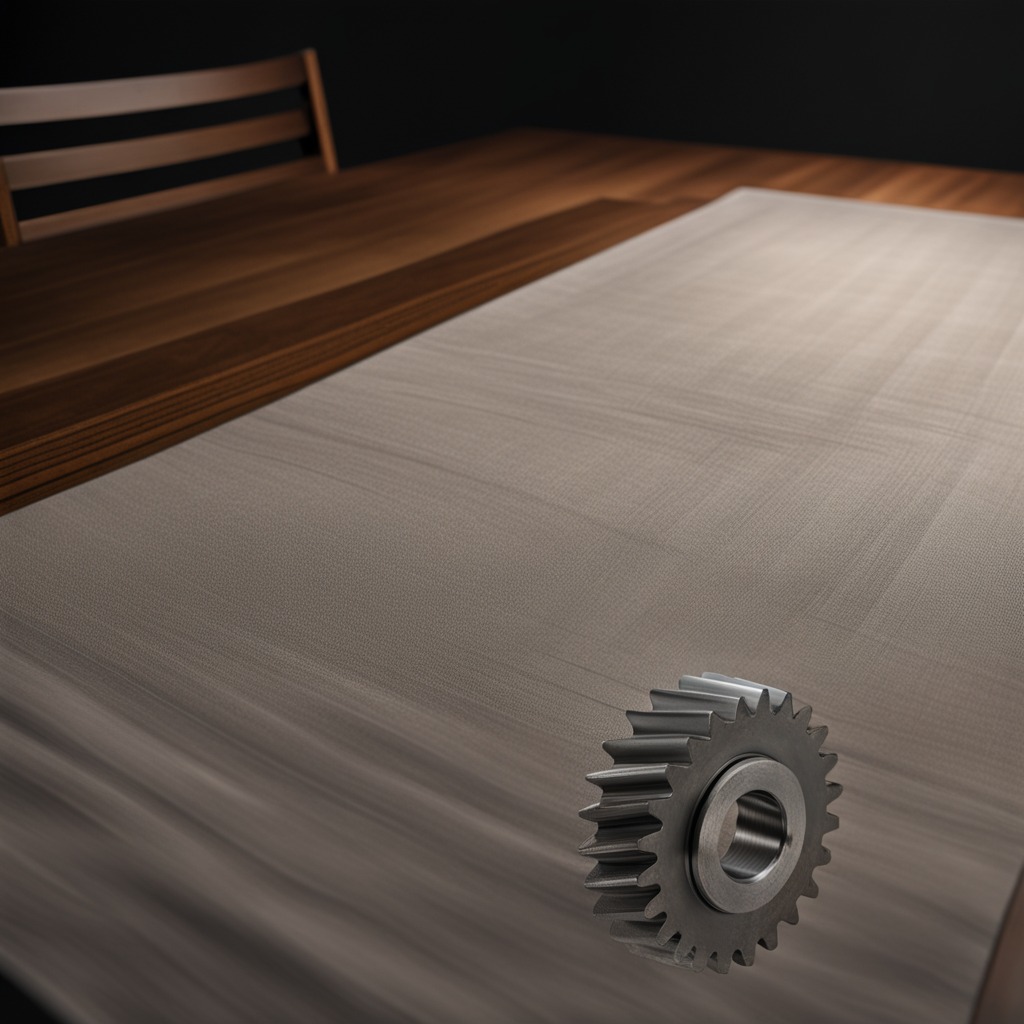
A steel gear with teeth is lying on the wooden table.